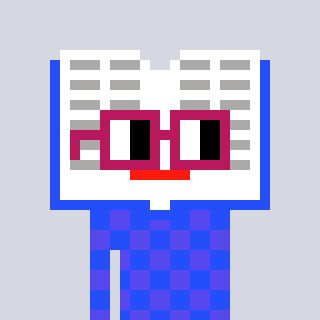
a pixel art character with square dark red glasses, a dictionary-shaped head and a computerblue-colored body on a cool background